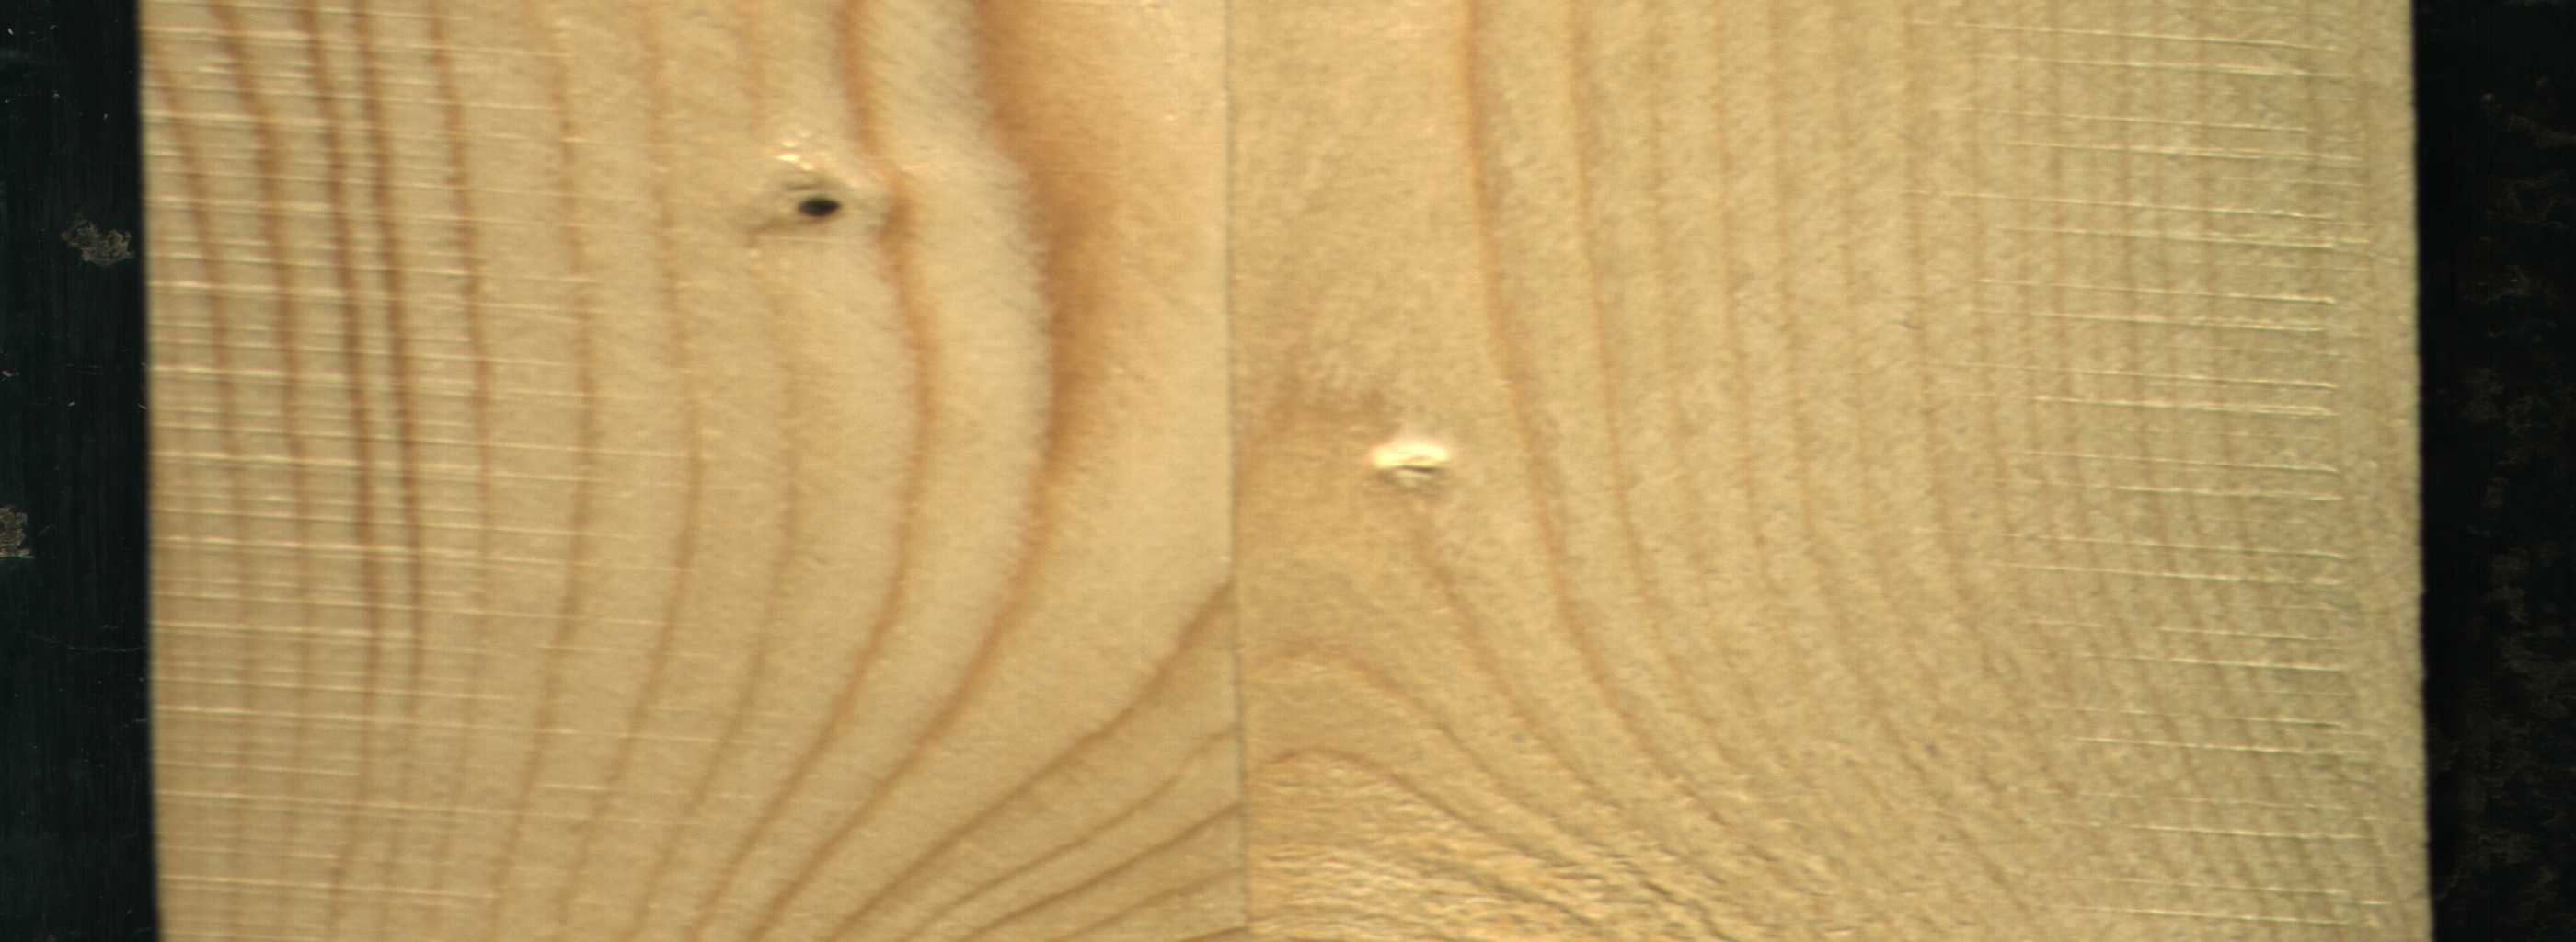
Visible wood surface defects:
Dead_Knot